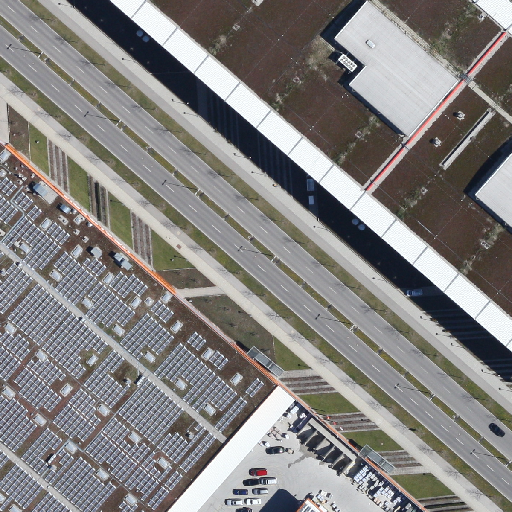
Referring expression: car in the parking area